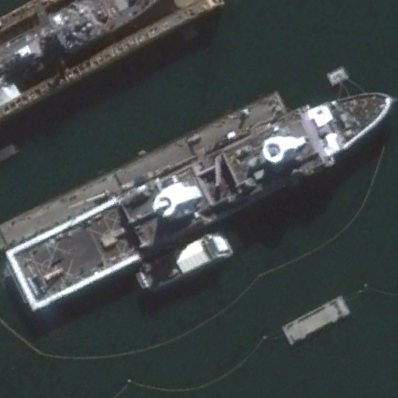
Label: combat